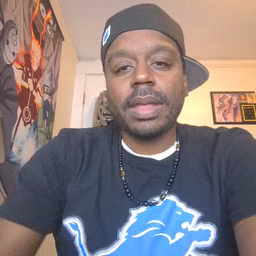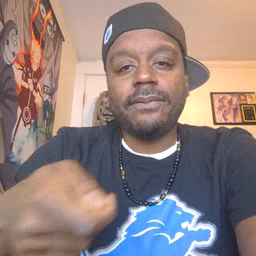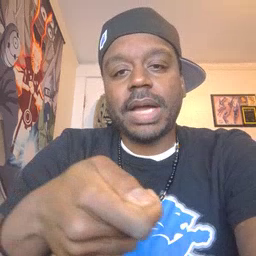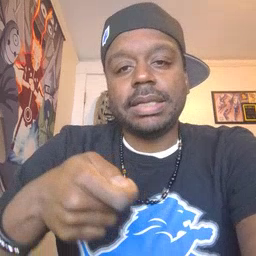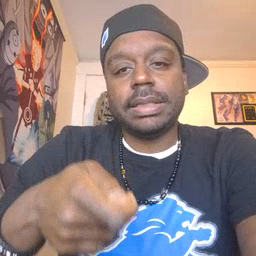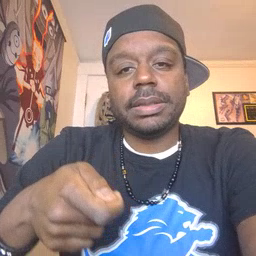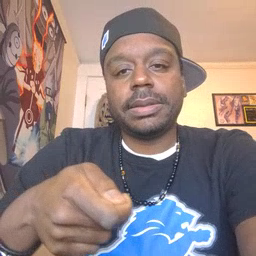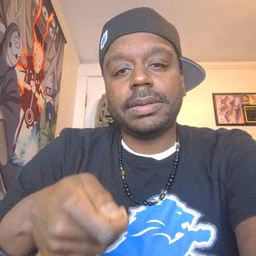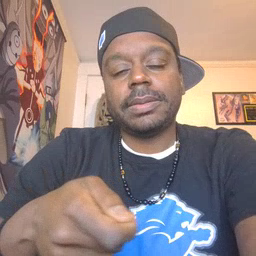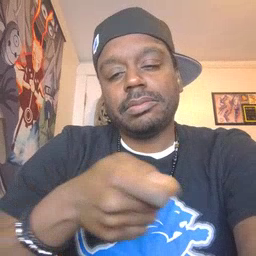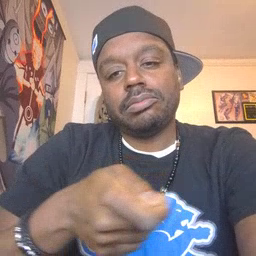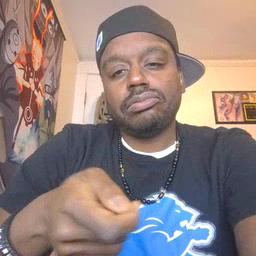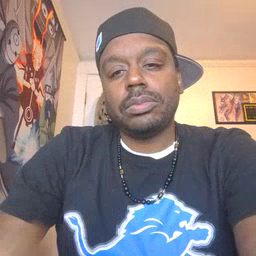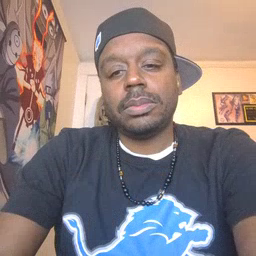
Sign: vacuum